Question: I am trying to make listview items rectangular shape with rounded corners but what's happening with me, only first row comes with rounded corners on upper part, rest of the child listview items comes in rectangular shapes with no rounded corners. I don't know why this is happening.
Here is my listview codes:
'''
<ListView
android:id="@+id/listViewdoctorwithappointment"
android:layout_width="match_parent"
android:layout_height="wrap_content"
android:layout_marginLeft="7dp"
android:layout_marginRight="7dp"
android:layout_marginTop="10dp"
android:minHeight="80dp"
android:background="@drawable/customshapeduplicate"
android:cacheColorHint="@android:color/transparent"
android:divider="#4F94CD"
android:dividerHeight="10dp"
android:smoothScrollbar="true"
android:listSelector="@drawable/selector"
android:scrollbars="none" >
</ListView>
'''
And Here is my customshapeduplicatefile is this:
'''
<shape xmlns:android="http://schemas.android.com/apk/res/android"
android:shape="rectangle">
<gradient android:startColor="#ffffff" android:endColor="#ffffff"
android:angle="270"/>
<corners android:bottomRightRadius="10dp" android:bottomLeftRadius="10dp"
android:topLeftRadius="10dp" android:topRightRadius="10dp"/>
</shape>
'''
And this is the image:

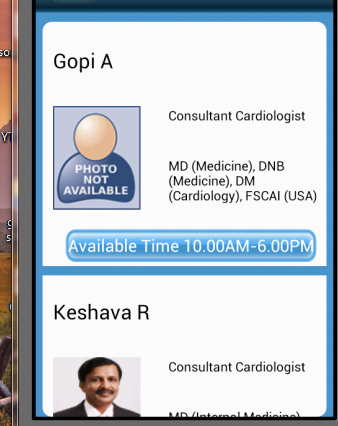
Answer: set the background not for the 'listview' but the 'custom layout' that you are using to display listview row
'''
android:background="@drawable/customshapeduplicate"
'''